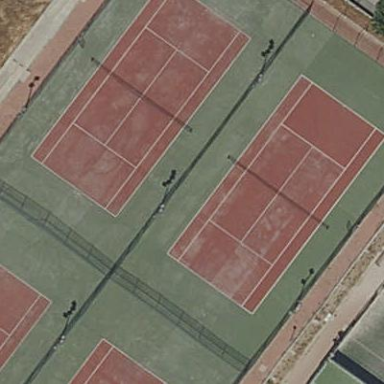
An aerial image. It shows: Tennis court in leisure pitch.